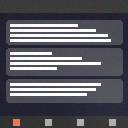
Screen state: on